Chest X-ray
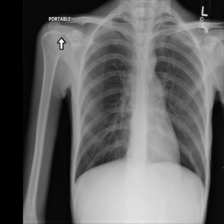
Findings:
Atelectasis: negative
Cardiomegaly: negative
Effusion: negative
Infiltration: negative
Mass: negative
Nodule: negative
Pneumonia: negative
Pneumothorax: negative
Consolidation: negative
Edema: negative
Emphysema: negative
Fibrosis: negative
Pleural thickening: negative
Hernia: negative